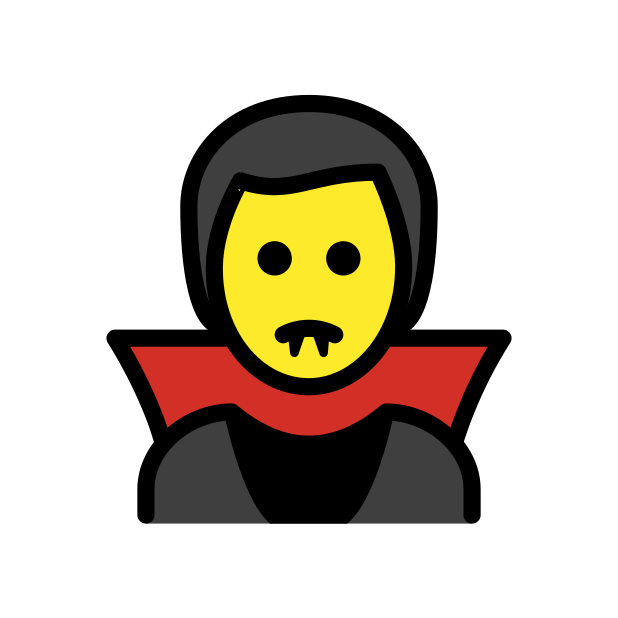
man vampire